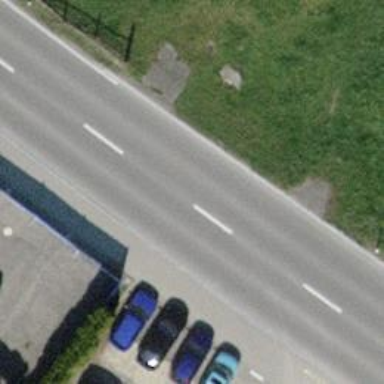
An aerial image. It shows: Primary highway with asphalt surface. There is cycle track on the left side.